Question: I need to use <URL>.
But I have some problem to install this fantastic tool.
I have follow the suggest <URL>
So I have follow this step:
1. Download the last version of OpenNTF Domino API
2. Unzip the file
3. Import Database updateserver.nsf from the zip, into my UpdateSite (se the image)
4. Install in my Designer from my updatesite.nsf
5. restart HTTP task
Now I have this problems:
1. In my Domino Console after I restart the HTTP I see some error
2. In my Domino Designer I see many error
3. When I open FileSilo on the web I see another error
Soo am I doing wrong ?
After the @Paul Stephen Withers comment.. I've installed the correct library (updatedesigner.nsf) into my Domino Designer...now FileSilo app show only this two error:

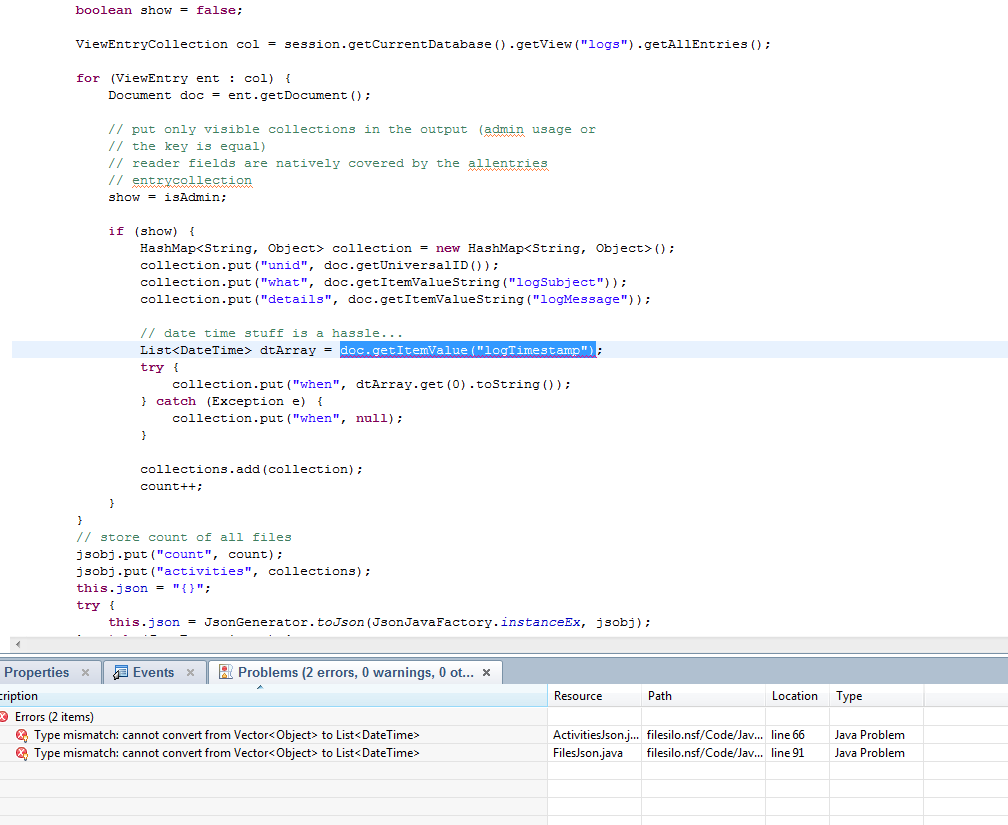
Answer: The message on the Domino console about not finding a logging configuration file is fine. It's not an error, just information being logged out to the default log location. That just allows you to use a separate logging config file, outside of the API itself.
It looks like the key issue is the Designer install. Looking at the version number, I think you've installed the plugin from the server Update Site database into Designer.
The separate update site for Designer - updateDesigner.nsf - was needed in order to get typeahead but ensure the plugin for the server was as small as possible.
Because of the different packaging methods, you will need to uninstall from Application management before installing the newer version from updateDesigner.nsf. Note that a problem with DateTime class was identified which is fixed in "OpenNTF Domino API RC2.1.zip".
It looks like the errors on the web may be because it's been built in Designer.